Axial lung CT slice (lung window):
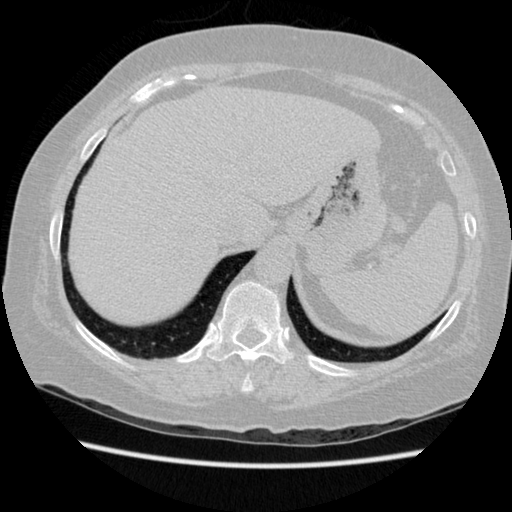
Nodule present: no